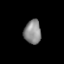
Tissue: lung
Cell type: Epithelial cells
Senescence score: 0.2206
Nuclear area (px): 395
Mean DAPI intensity: 140.023